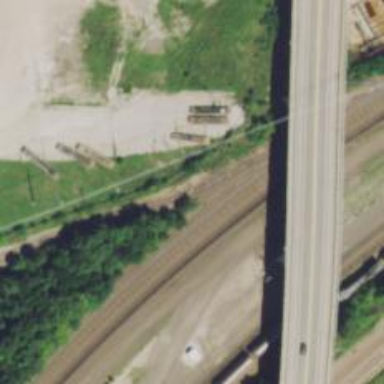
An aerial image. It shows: Wedge used for railway derailment.